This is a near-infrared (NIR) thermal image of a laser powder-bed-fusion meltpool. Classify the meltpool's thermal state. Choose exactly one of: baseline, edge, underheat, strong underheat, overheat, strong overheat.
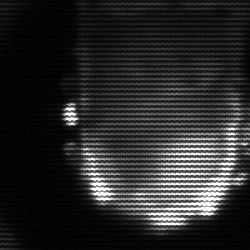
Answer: baseline